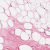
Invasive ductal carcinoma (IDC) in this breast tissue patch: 0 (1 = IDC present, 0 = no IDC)